Field crop: maize
Growth stage: 2
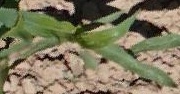
Species: maize